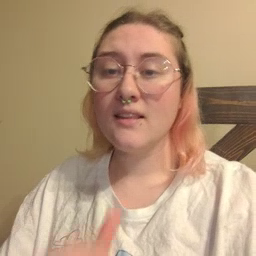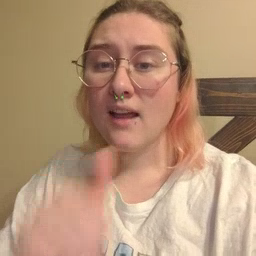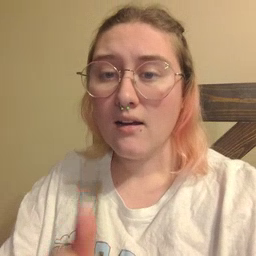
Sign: not